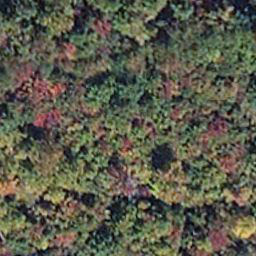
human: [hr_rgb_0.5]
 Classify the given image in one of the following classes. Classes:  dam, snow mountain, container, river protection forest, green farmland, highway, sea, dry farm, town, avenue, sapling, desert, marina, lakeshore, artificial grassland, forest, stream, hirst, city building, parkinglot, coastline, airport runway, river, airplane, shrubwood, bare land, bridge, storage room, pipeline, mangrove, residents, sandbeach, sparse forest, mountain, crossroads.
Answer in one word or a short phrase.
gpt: mangrove